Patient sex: M
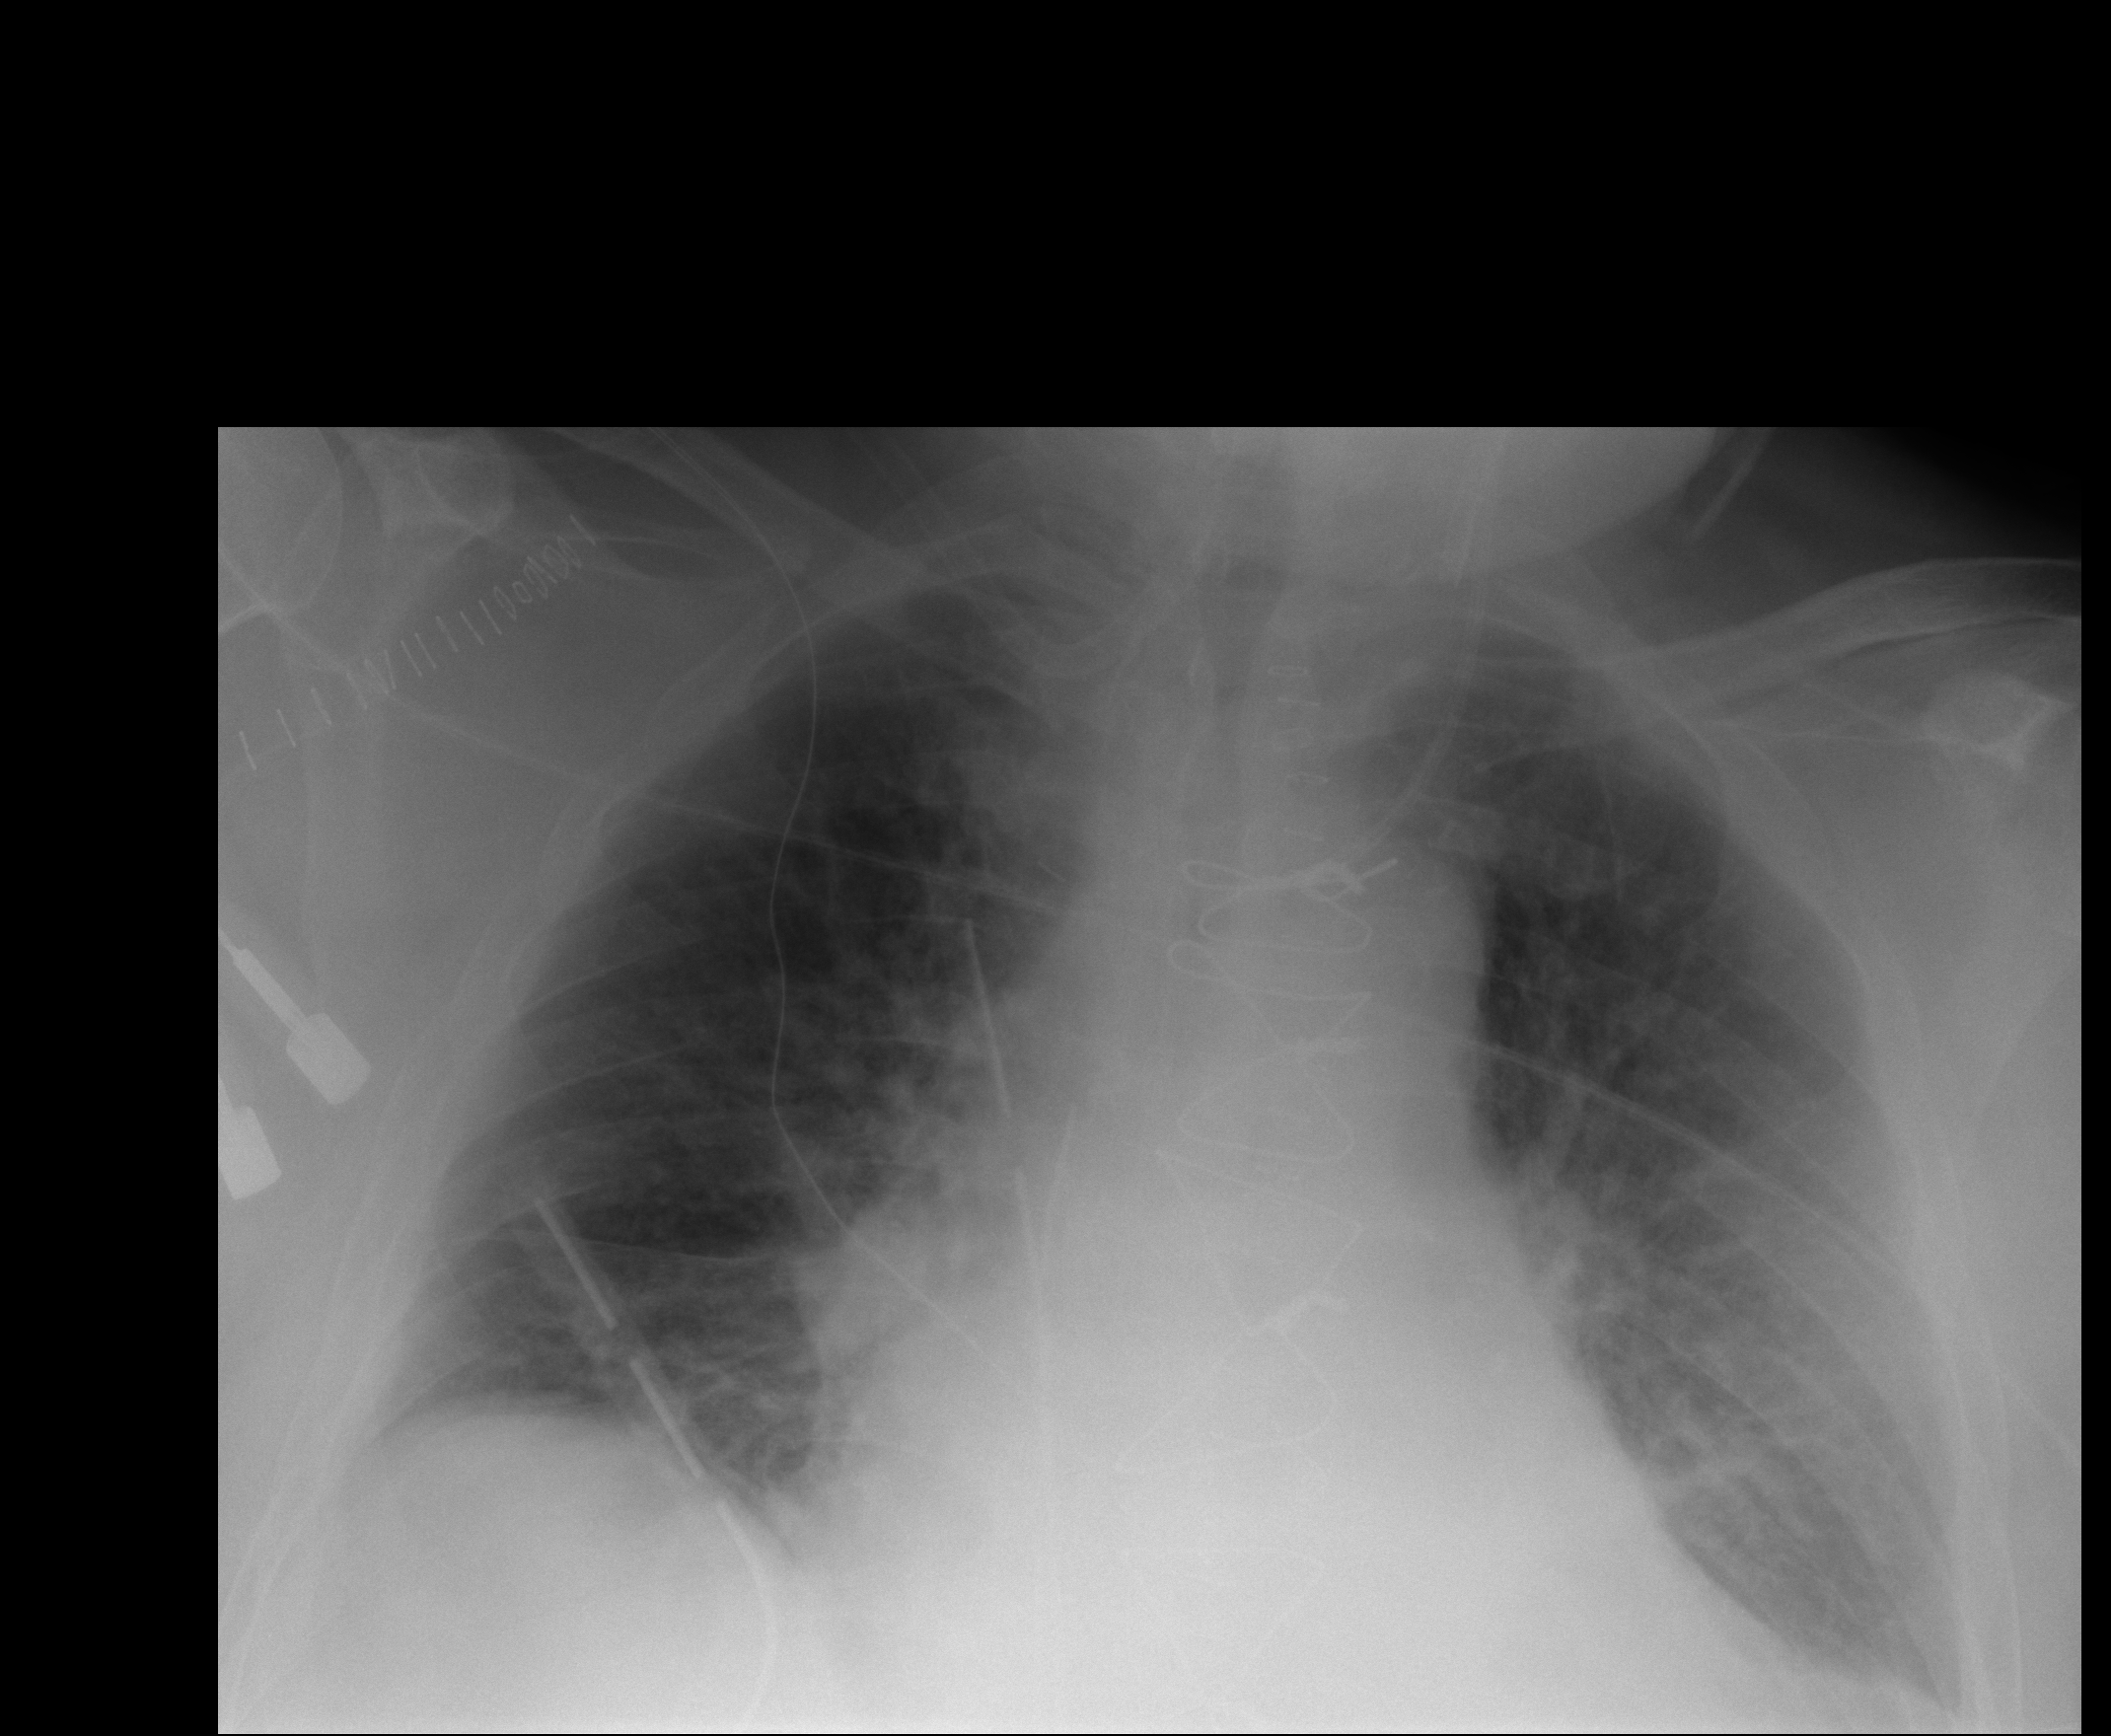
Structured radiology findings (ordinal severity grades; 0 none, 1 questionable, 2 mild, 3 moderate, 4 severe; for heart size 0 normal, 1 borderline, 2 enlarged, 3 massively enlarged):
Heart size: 2
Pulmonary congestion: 2
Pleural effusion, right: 0
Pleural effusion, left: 0
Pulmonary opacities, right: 0
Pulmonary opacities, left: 0
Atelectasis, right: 2
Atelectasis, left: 2